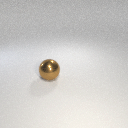
large brown metal sphere